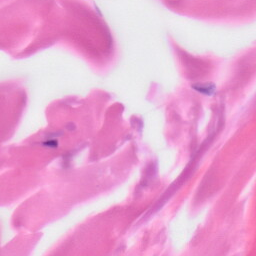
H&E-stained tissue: Skin